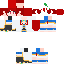
A female human skin with medium skin, wearing red long hair dressed in a blue tshirt and blue pants, featuring a closed mouth.